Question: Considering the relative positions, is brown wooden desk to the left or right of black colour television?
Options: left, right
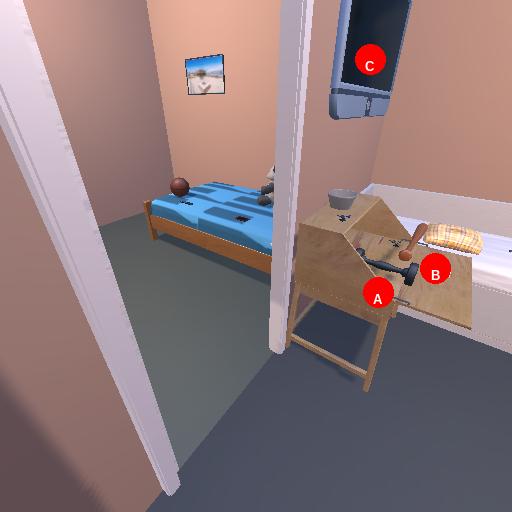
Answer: left